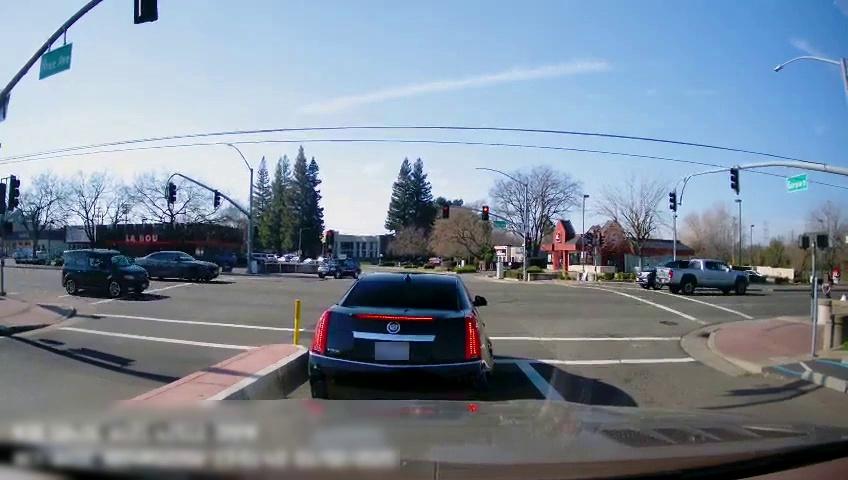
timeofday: Day
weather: Sunny
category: Drivable Space
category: Vehicles | SUV
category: Vehicles | Car
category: Vehicles | SUV
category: Vehicles | Truck
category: Vehicles | Car
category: Pedestrians
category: Vehicles | Car
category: Lanes | Opposite Lane
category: Lanes | Current Lane
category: Traffic | Lights
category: Traffic | Signs
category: Traffic | Lights
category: Traffic | Lights
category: Traffic | Lights
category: Traffic | Lights
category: Traffic | Lights
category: Traffic | Lights
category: Traffic | Lights
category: Traffic | Lights
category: Traffic | Signs
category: Traffic | Lights
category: Traffic | Lights
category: Traffic | Lights
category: Traffic | Lights
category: Traffic | Signs
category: Traffic | Lights
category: Traffic | Lights